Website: bh-photo
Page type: address-validator
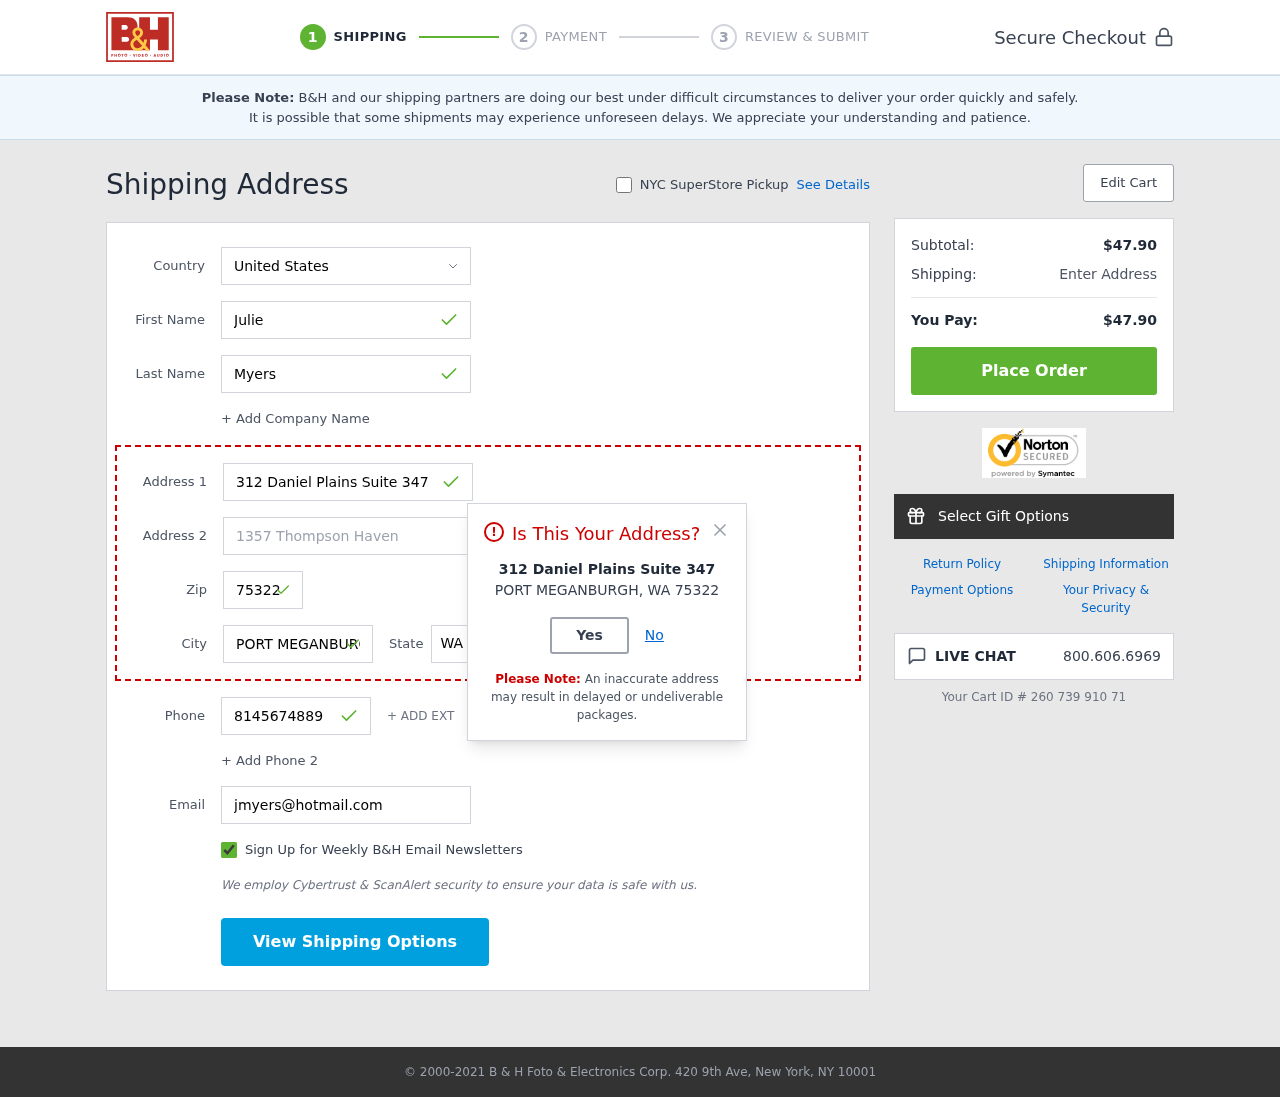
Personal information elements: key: PII_CITY
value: Port Meganburgh
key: PII_COUNTRY
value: United States
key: PII_EMAIL
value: jmyers@hotmail.com
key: PII_FIRSTNAME
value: Julie
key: PII_LASTNAME
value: Myers
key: PII_PHONE
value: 8145674889
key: PII_POSTCODE
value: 75322
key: PII_STATE_ABBR
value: WA
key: PII_STREET
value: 312 Daniel Plains Suite 347
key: PII_STREET2
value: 1357 Thompson Haven
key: PII_CITY_MODAL
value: PORT MEGANBURGH
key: PII_POSTCODE_FULL
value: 75322
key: PII_POSTCODE_NUMERIC
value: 75322
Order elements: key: ORDER_SUBTOTAL
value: $47.90
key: ORDER_TOTAL
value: $47.90
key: ORDER_ID
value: Your Cart ID # 260 739 910 71